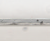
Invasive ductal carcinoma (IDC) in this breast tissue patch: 0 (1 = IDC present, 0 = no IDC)